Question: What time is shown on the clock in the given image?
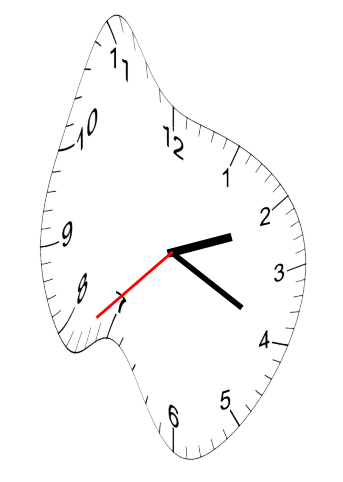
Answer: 02:19:38